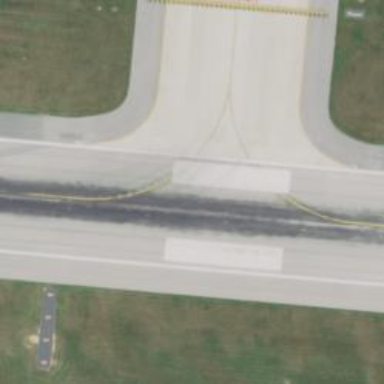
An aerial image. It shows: Image of taxiway at airport.